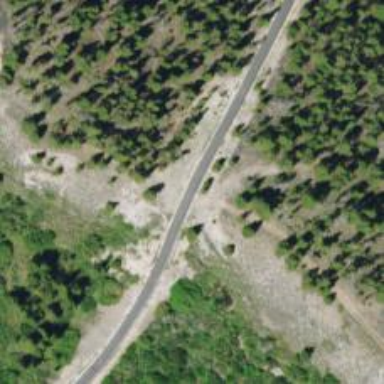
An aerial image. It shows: Asphalt cycleway designed for nordic skiing.